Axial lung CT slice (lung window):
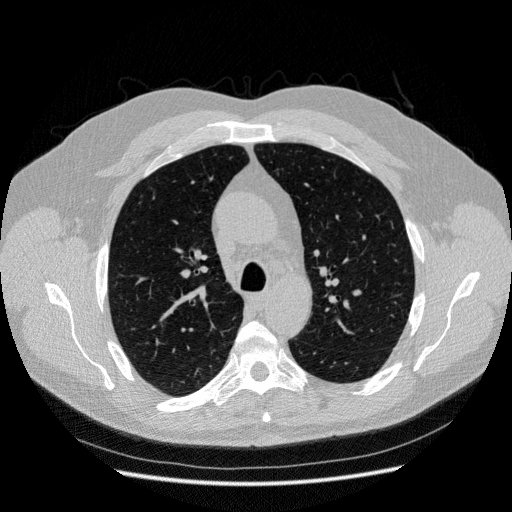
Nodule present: no